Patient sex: M
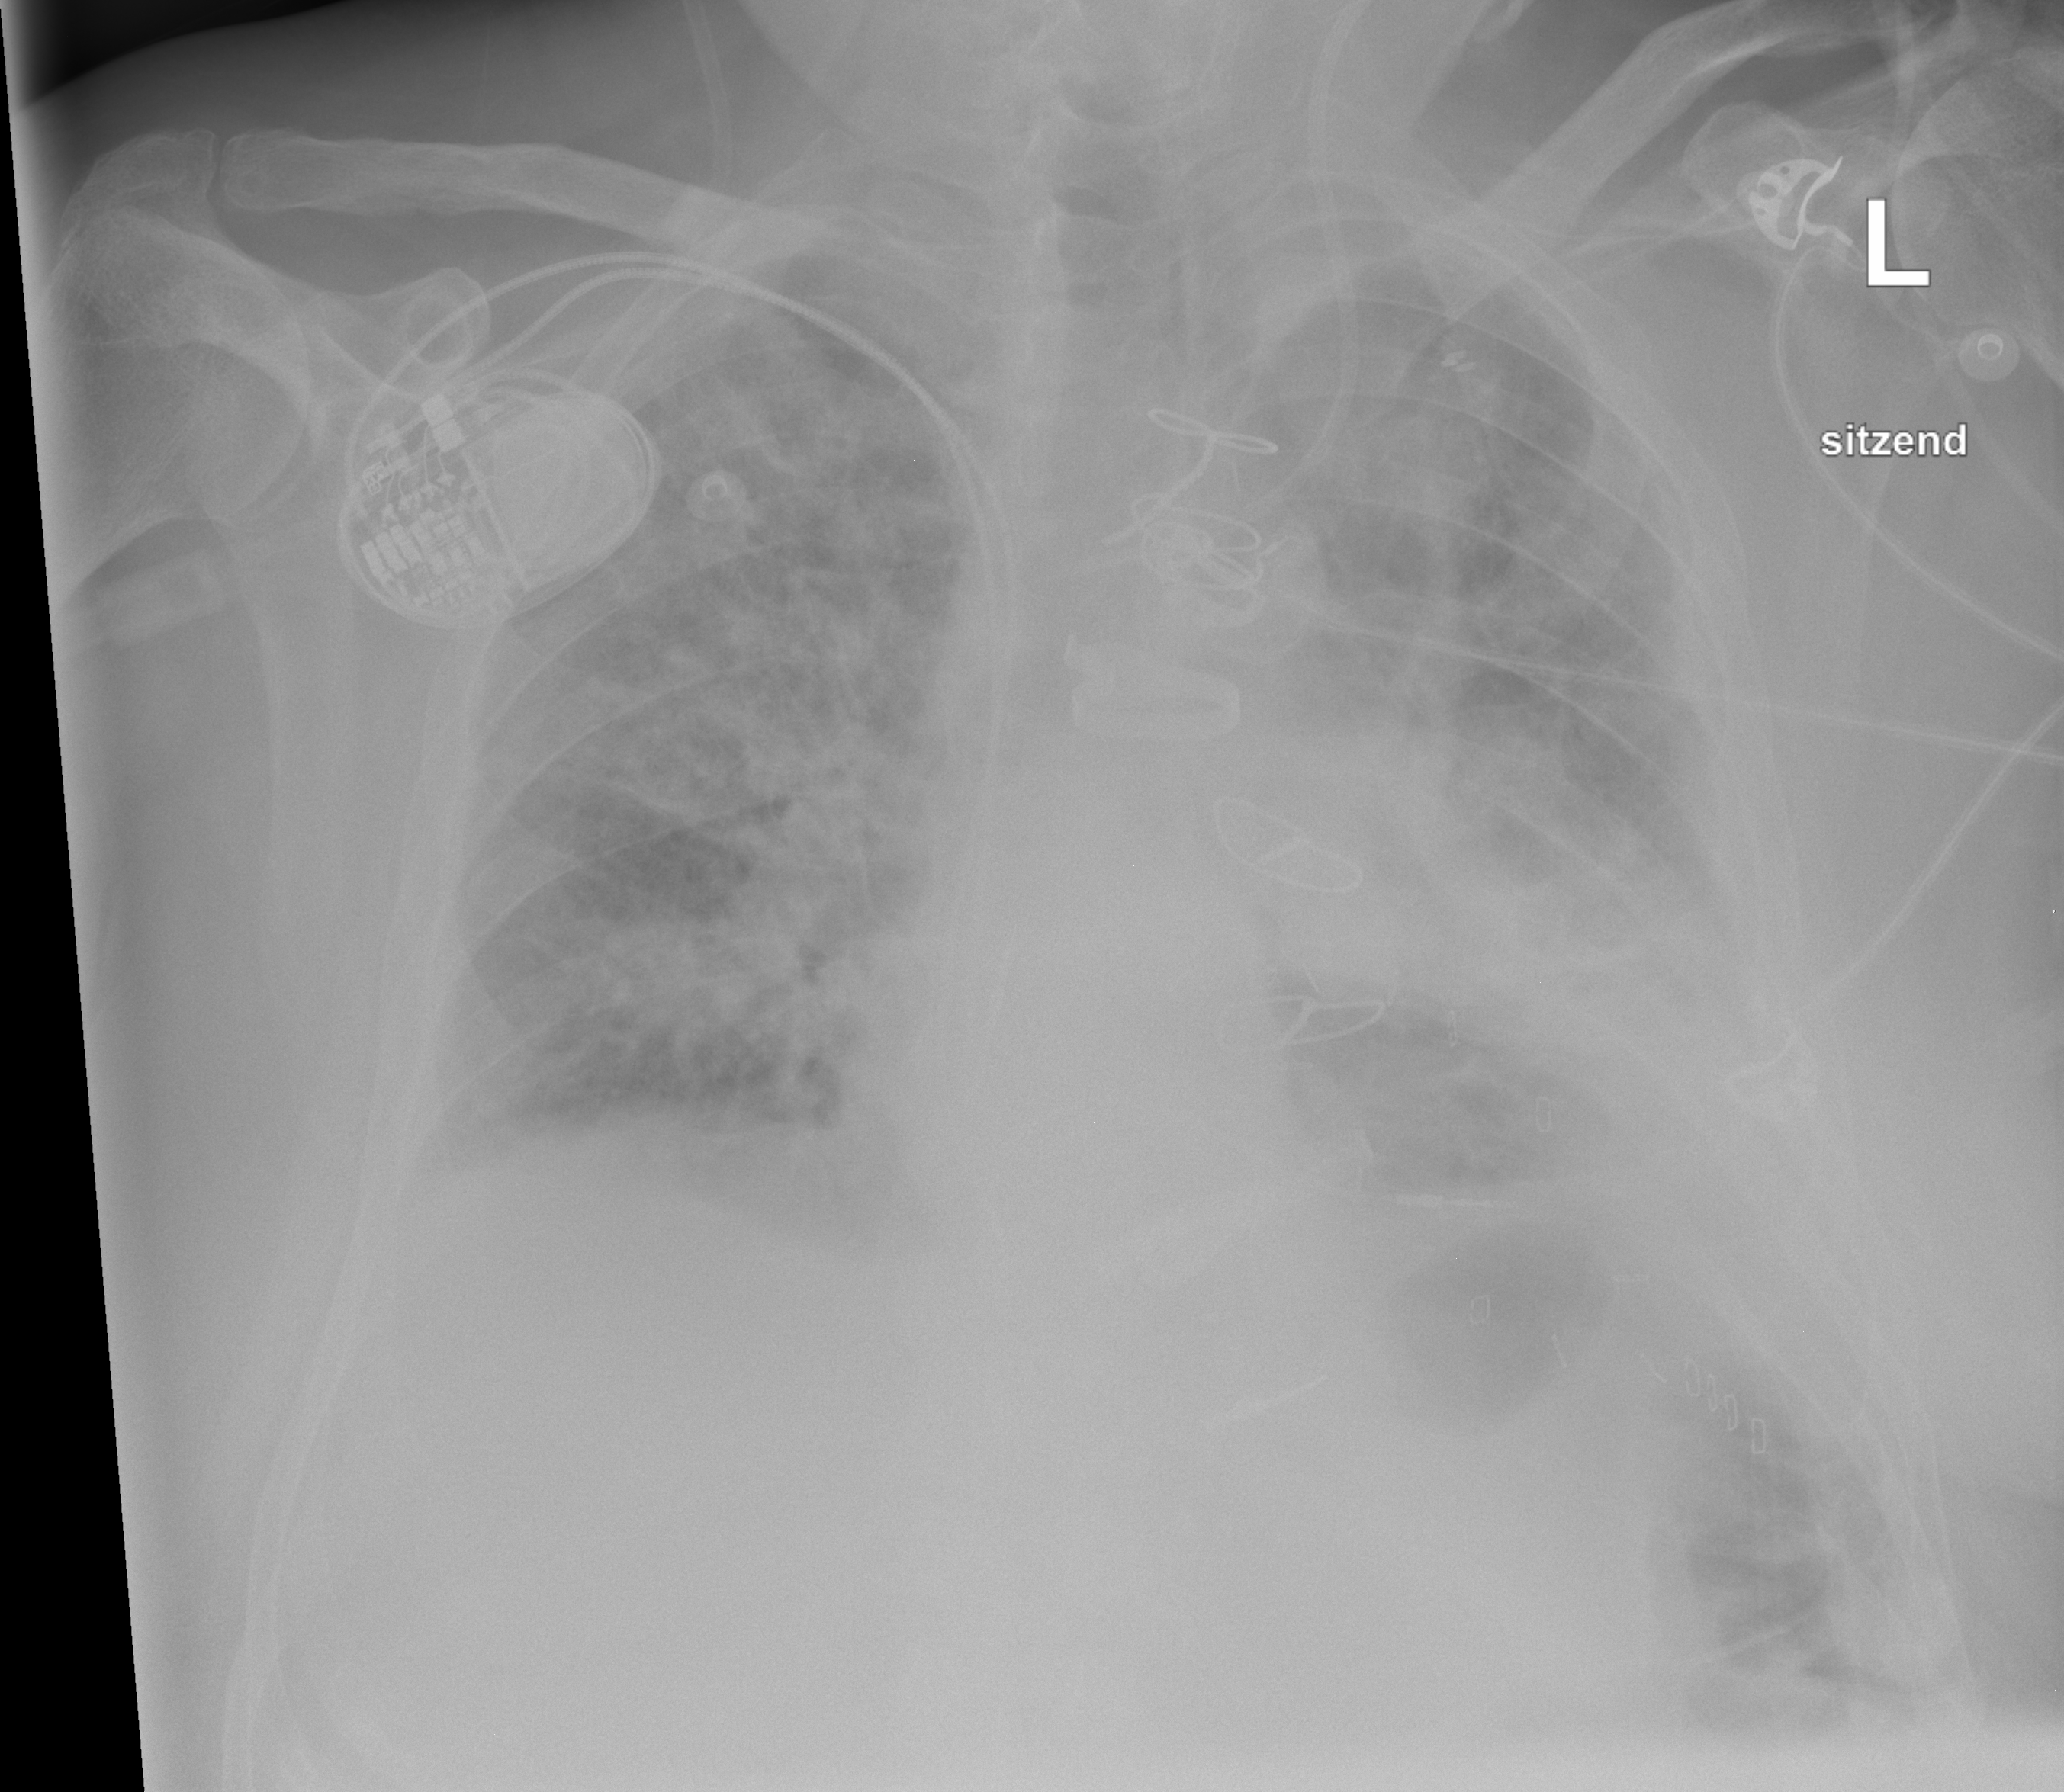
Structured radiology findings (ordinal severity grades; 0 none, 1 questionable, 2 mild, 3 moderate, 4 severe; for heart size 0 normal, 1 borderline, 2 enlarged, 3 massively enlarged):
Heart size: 0
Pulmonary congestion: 2
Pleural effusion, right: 0
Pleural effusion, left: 2
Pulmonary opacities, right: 2
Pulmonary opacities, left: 2
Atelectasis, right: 2
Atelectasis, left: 2